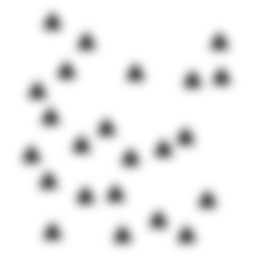
Squares: 0
Triangles: 23
Stars: 0
Total shapes: 23